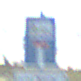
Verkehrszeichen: SackgasseRadverkehrFussgaengerDurchlaessig
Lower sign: HinweisGeaenderteVorfahrtVerkehrsfuehrungVerkehrsregelung3
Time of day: MorningAfternoon
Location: Outdoor (Nature)
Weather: Clear
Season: Winter
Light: Natural